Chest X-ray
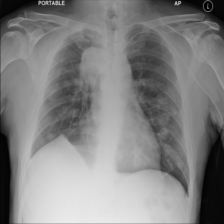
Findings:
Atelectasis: negative
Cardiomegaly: negative
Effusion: negative
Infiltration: negative
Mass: negative
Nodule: negative
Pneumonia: negative
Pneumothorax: negative
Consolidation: negative
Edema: negative
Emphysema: negative
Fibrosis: negative
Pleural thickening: negative
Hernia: negative